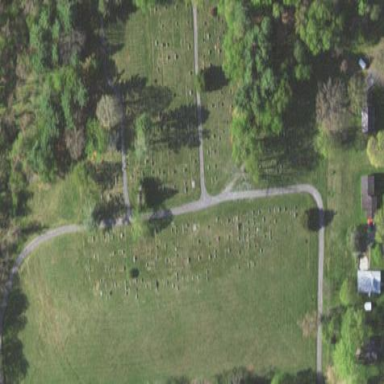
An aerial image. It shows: Graveyard used as cemetery.